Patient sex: F
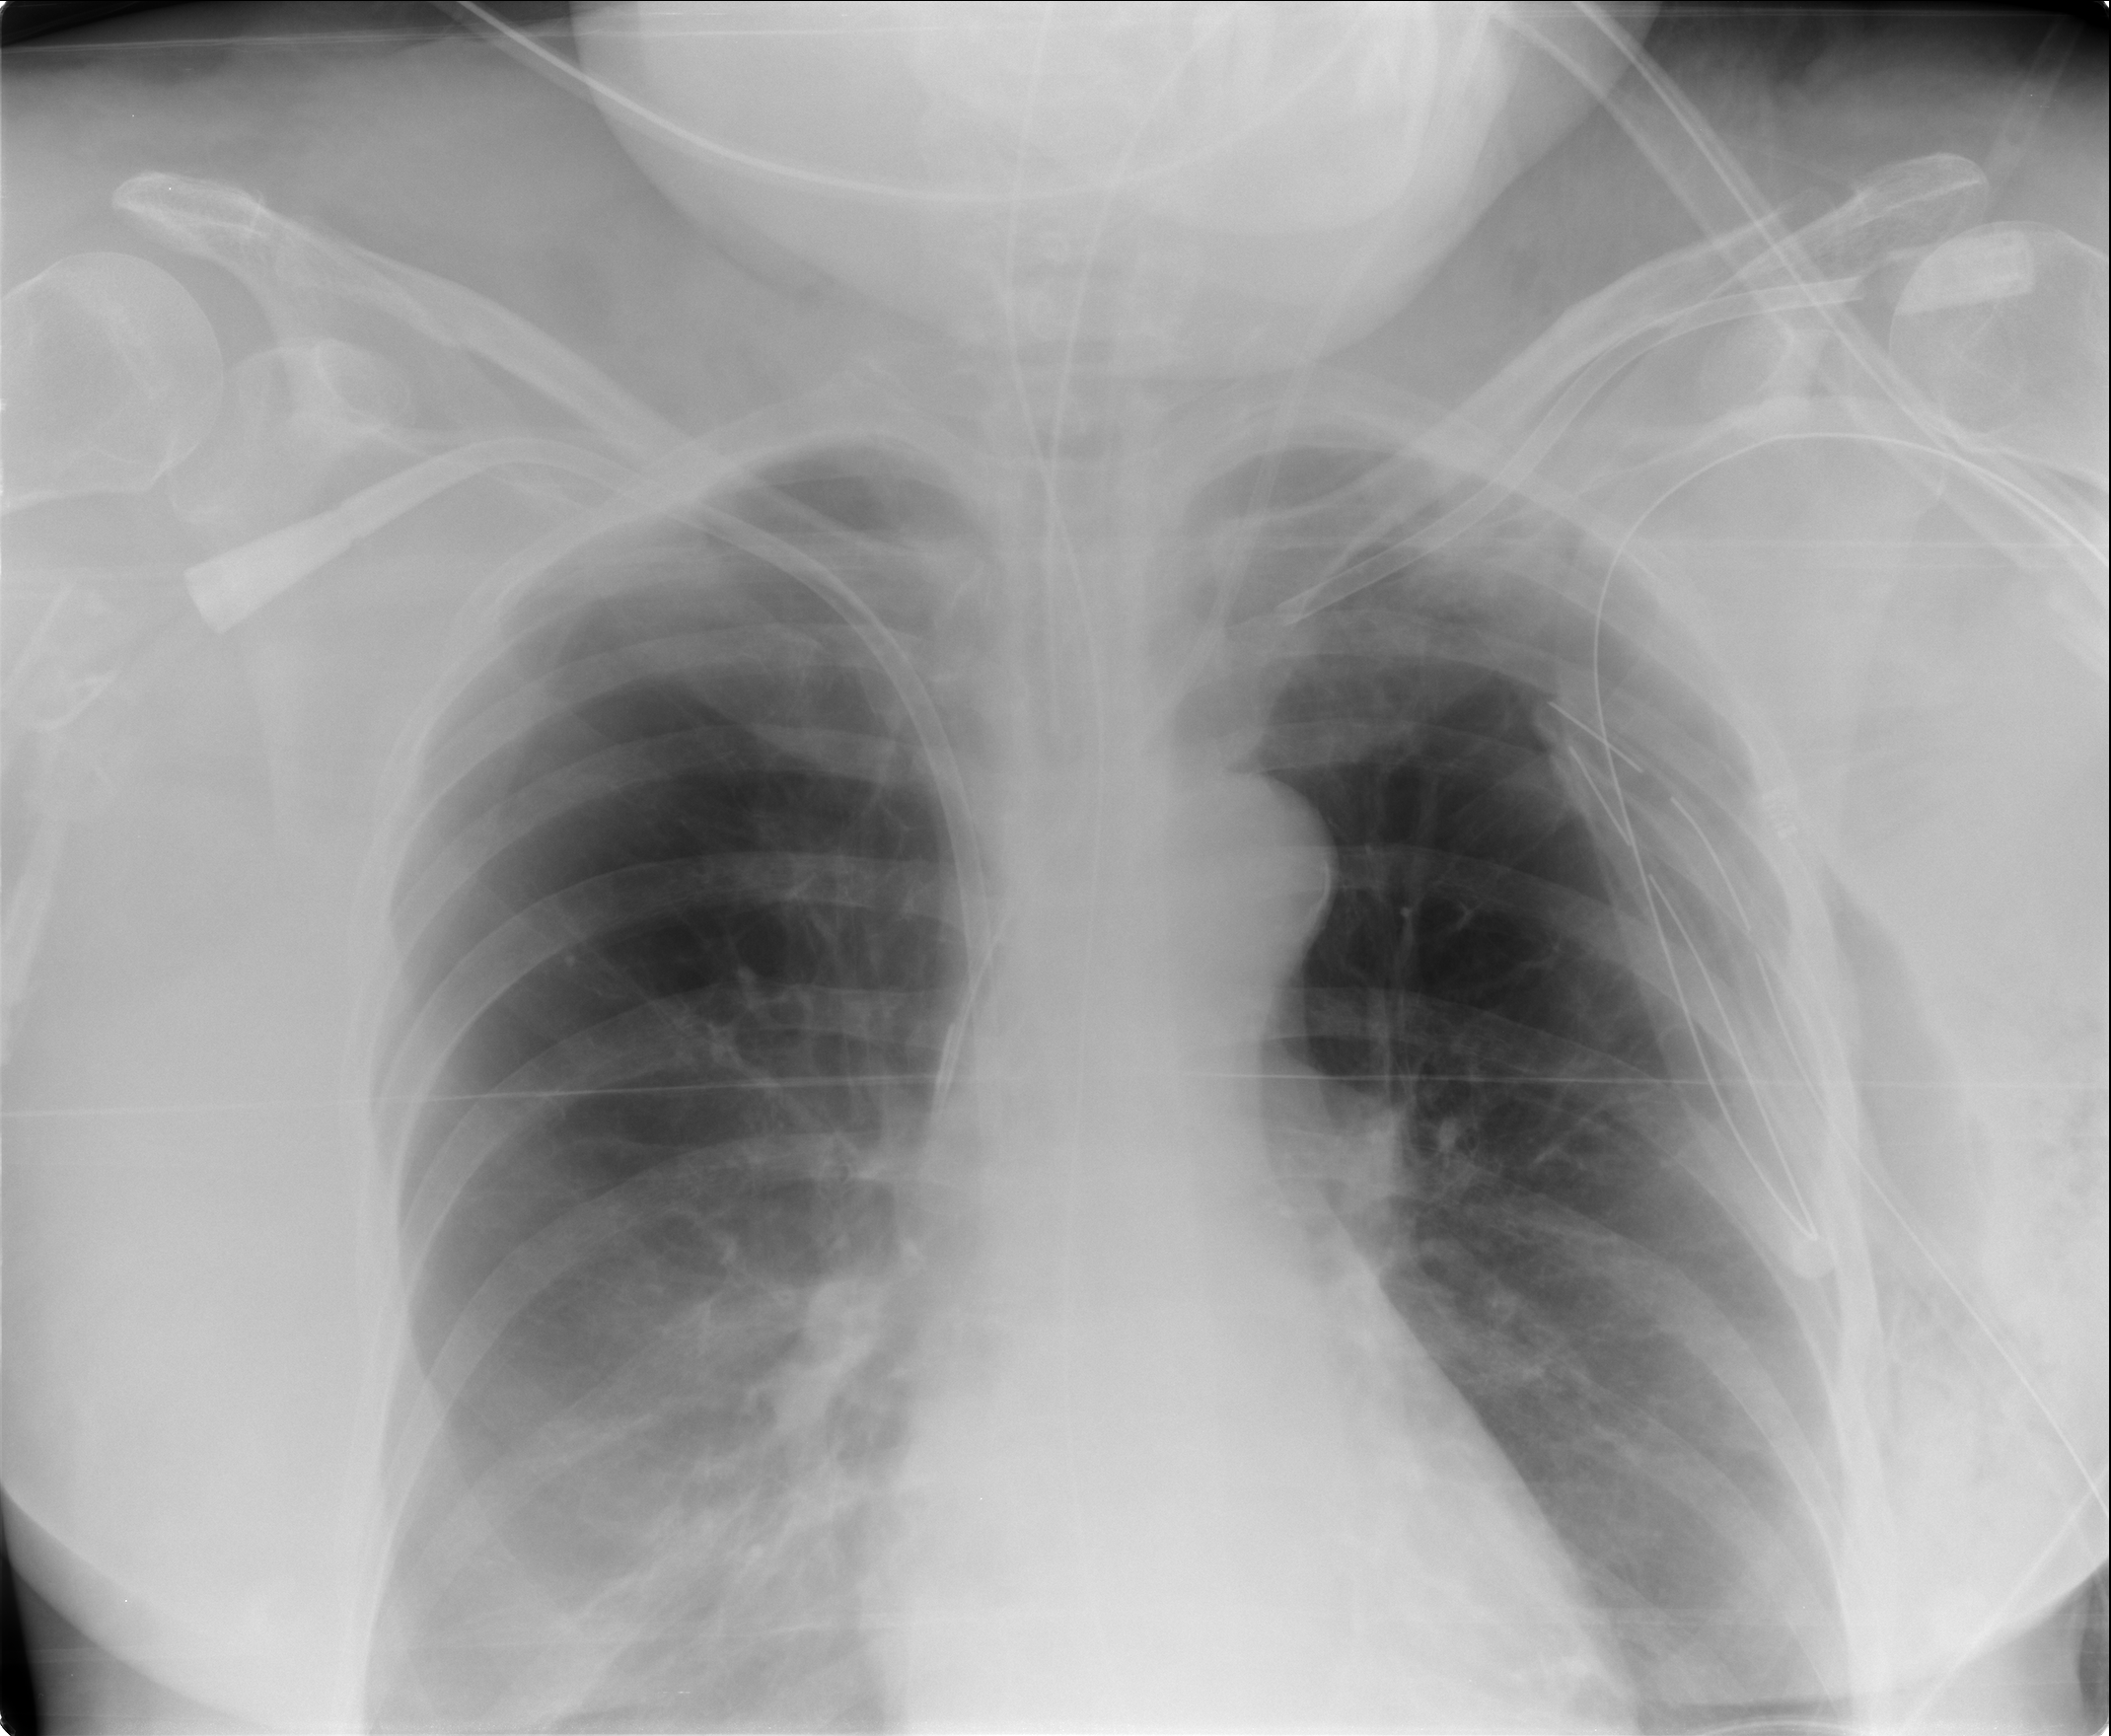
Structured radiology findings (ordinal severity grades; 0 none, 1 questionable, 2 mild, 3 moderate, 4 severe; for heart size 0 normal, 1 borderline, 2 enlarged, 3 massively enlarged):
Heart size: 0
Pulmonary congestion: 0
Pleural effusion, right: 0
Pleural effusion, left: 0
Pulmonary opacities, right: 0
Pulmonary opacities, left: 0
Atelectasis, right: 2
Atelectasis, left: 0